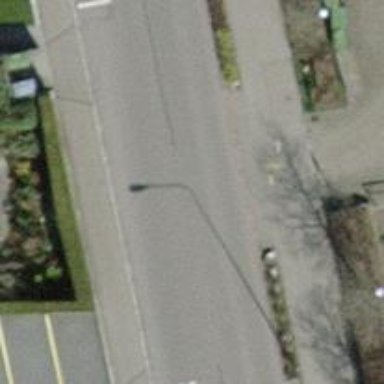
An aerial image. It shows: Residential road with asphalt surface and cycle track.